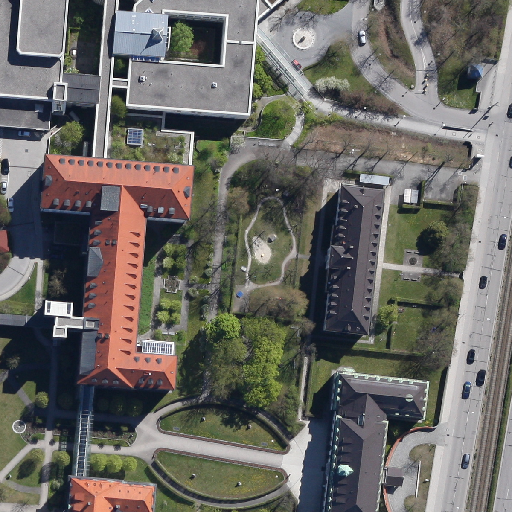
Referring expression: road